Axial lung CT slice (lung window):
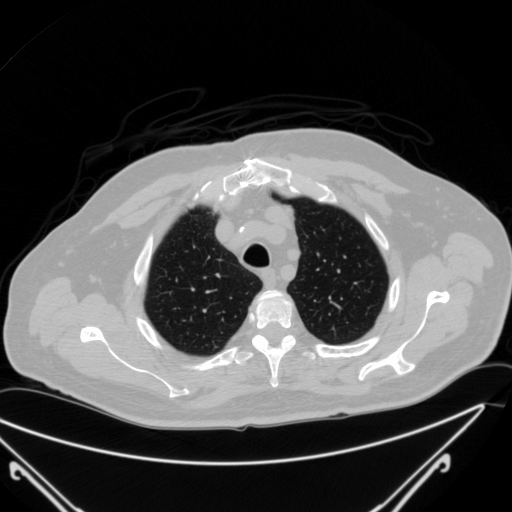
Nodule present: no